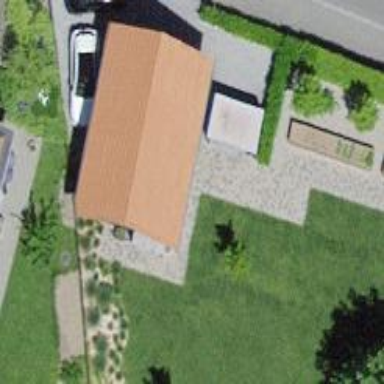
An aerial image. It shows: Garage.